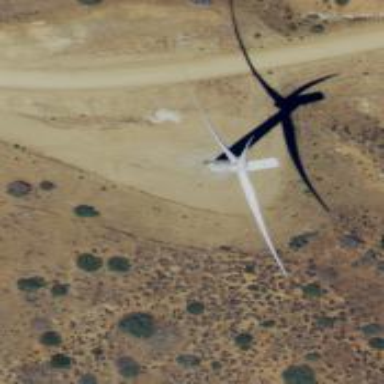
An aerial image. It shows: Wind turbine generator that utilizes wind as its source for generating electricity. It is of the horizontal axis type.